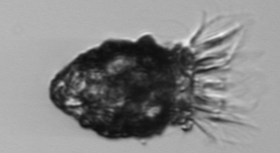
Label: Stenosemella_pacifica